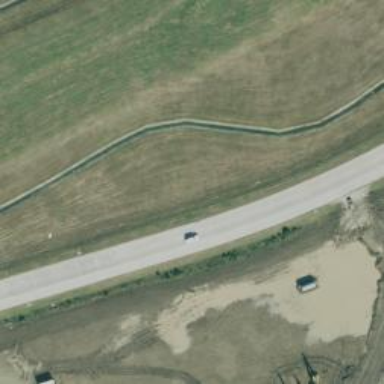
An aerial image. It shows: Trunk highway with expressway and frontage road.